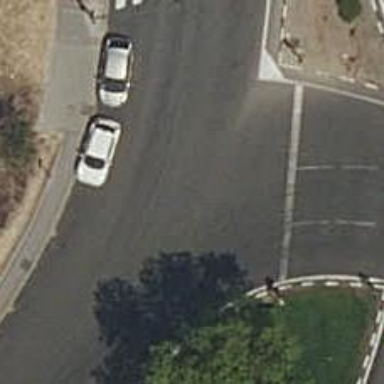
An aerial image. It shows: Road with traffic signals.